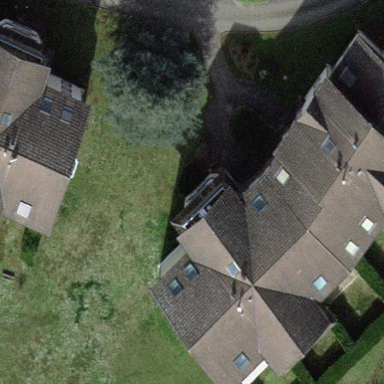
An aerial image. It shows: Residential building with gabled roof covered in roof tiles.